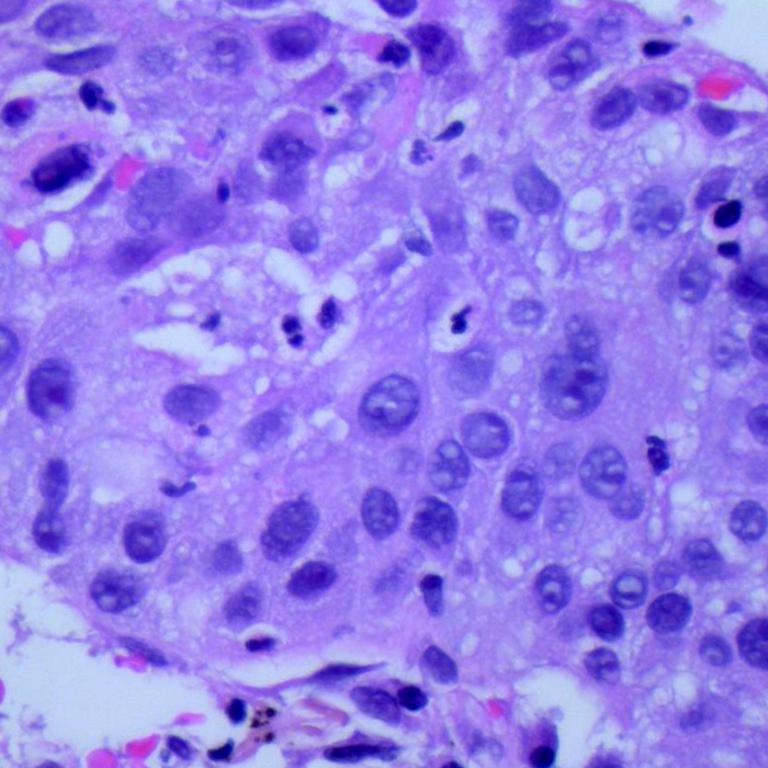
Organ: lung
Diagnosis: squamous carcinomas